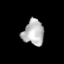
Tissue: lung
Cell type: Epithelial cells
Senescence score: 0.2134
Nuclear area (px): 525
Mean DAPI intensity: 180.322